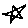
Label: star